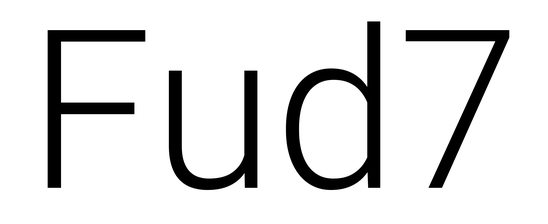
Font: Roboto_Light